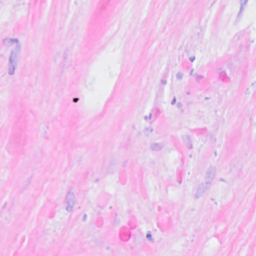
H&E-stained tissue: Breast